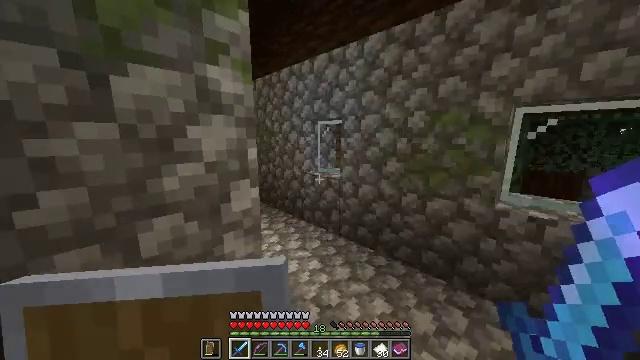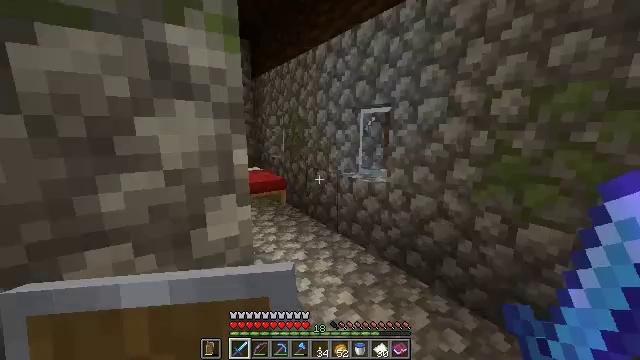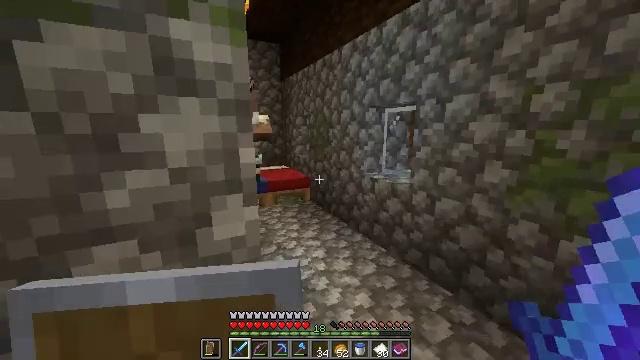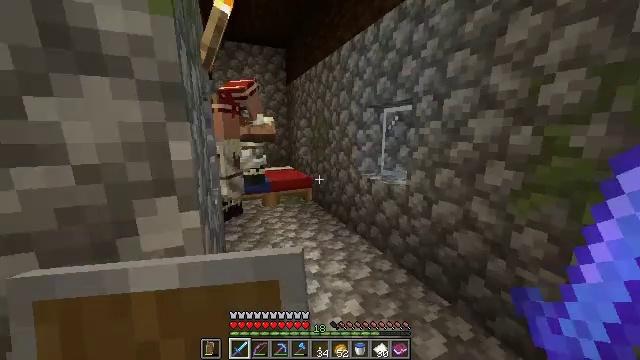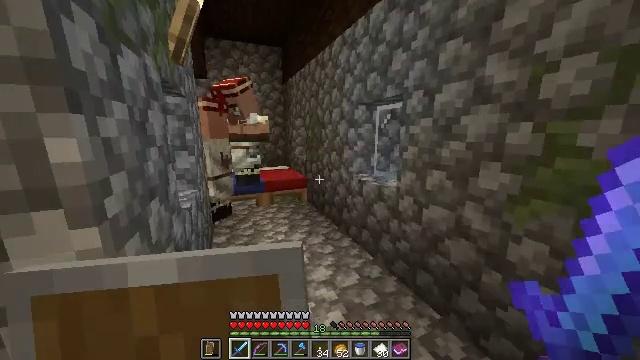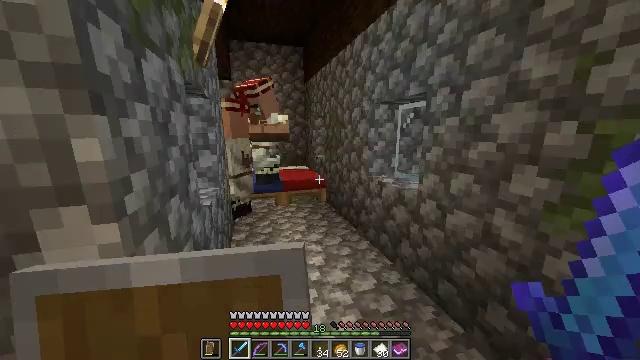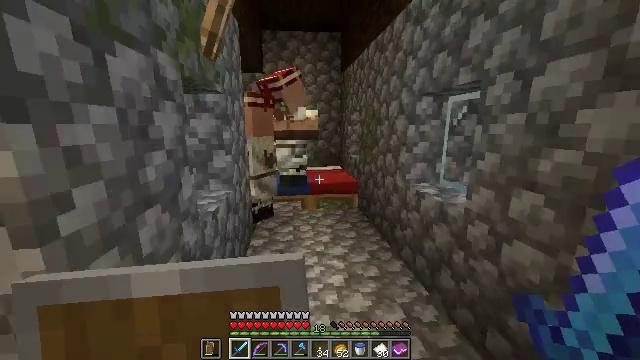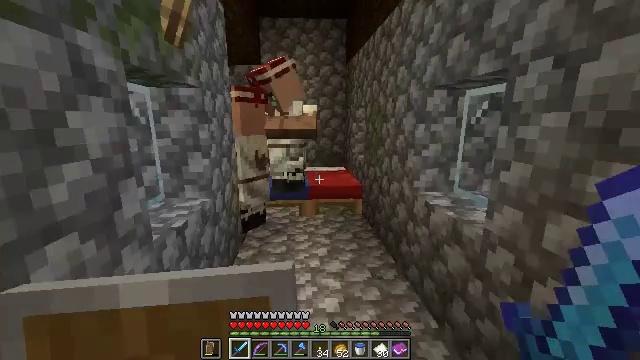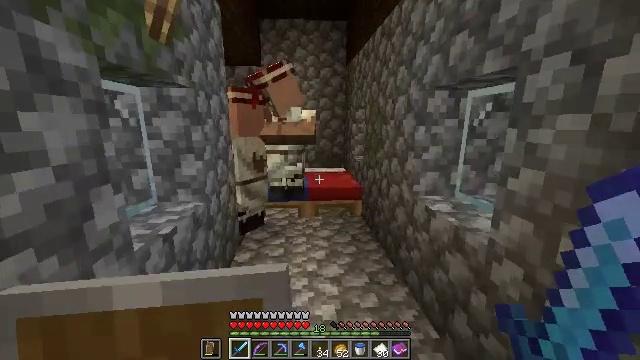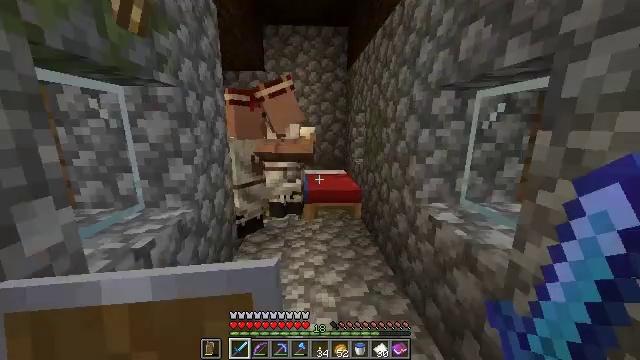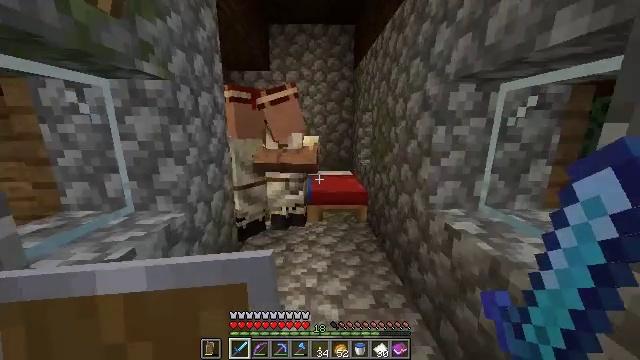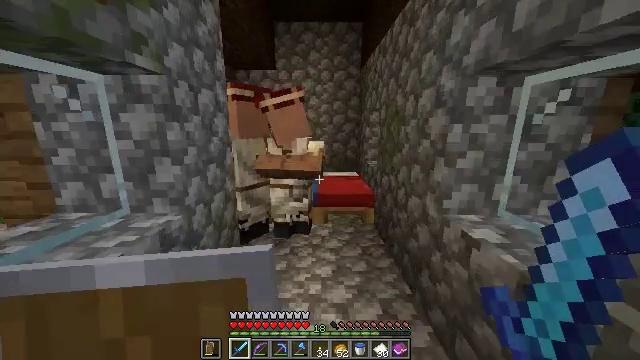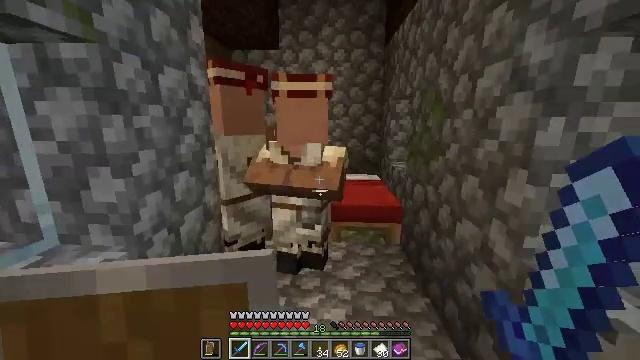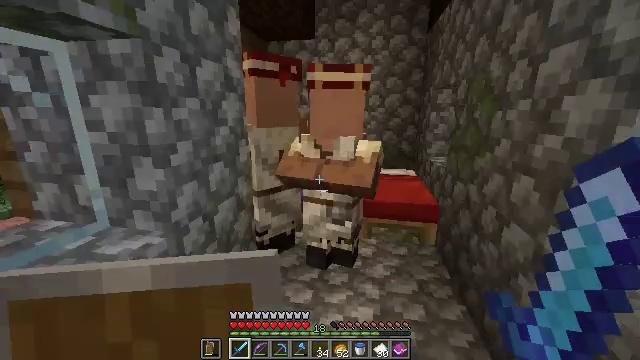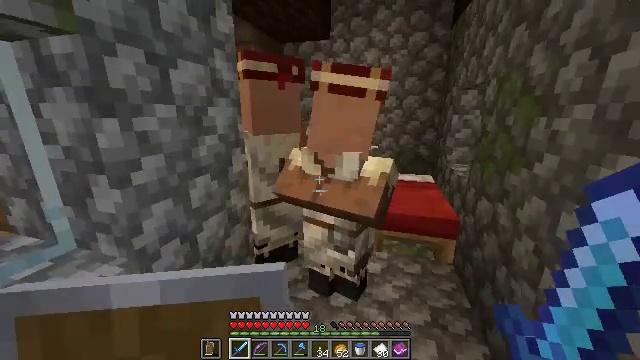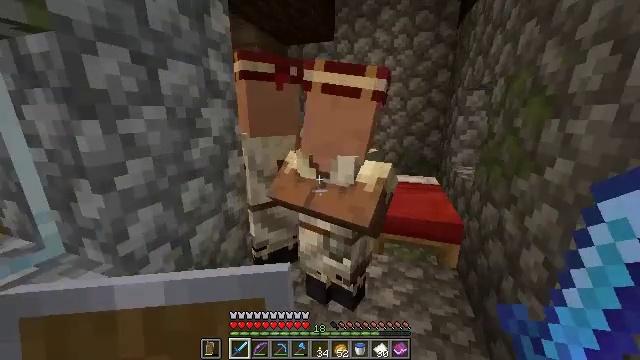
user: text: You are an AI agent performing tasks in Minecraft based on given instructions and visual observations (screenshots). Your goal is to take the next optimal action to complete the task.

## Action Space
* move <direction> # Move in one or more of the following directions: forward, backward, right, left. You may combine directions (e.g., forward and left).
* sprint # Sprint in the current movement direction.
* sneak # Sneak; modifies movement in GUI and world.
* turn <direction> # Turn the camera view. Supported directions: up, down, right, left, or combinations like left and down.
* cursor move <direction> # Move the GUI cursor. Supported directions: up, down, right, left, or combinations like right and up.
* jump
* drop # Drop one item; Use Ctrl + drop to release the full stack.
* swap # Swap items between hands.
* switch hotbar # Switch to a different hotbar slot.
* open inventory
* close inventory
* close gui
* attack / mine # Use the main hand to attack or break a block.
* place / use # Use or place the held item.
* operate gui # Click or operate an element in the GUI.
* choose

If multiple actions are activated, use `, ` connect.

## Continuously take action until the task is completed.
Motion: motion action
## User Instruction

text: Craft a cauldron.
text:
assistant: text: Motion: move forward and move right, turn left
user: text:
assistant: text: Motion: move forward and move right, turn left
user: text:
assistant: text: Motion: move forward and move right, turn left
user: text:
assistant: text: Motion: move forward and move right
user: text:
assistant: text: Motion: move forward and move right, turn left
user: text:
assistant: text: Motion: move forward, turn left
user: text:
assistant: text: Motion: move forward, turn left
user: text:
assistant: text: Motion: move forward
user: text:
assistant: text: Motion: move forward
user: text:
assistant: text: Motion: move forward, turn left
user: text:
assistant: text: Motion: move forward, turn left
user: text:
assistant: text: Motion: move forward, turn left
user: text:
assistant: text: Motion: move forward and move right, turn left and down
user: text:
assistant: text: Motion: move forward and move right, turn left
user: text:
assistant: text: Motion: move forward and move right, turn left
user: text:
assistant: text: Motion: move forward and move right
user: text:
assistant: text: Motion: move forward and move right
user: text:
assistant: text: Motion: move forward and move right, turn left
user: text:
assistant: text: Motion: move forward and move right, turn left
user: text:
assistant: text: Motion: move forward and move right, turn left and down
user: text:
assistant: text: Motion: move forward and move right, turn left and down
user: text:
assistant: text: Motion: move forward and move right, turn left and down
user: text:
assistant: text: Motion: move forward and move right, turn left and down
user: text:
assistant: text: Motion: move forward and move right, turn left and down
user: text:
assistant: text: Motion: move forward and move right, turn left and down
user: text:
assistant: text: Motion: move forward, turn left and down
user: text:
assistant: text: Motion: move forward, turn left
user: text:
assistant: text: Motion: move forward
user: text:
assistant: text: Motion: move forward, turn left
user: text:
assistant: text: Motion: move forward, turn left and down